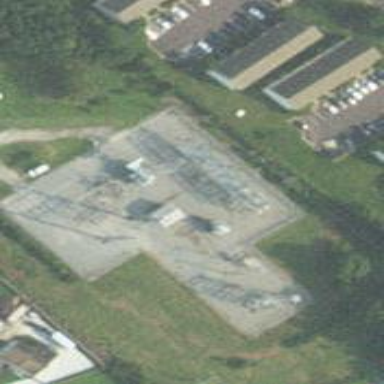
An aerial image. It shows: There is distribution substation enclosed by fence.